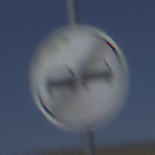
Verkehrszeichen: EndeUeberholverbot
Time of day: MorningAfternoon
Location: Outdoor (Nature)
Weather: Clear
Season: NotSpecified
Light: Natural